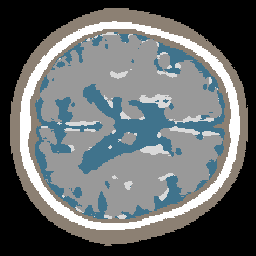
Label: no_lesion